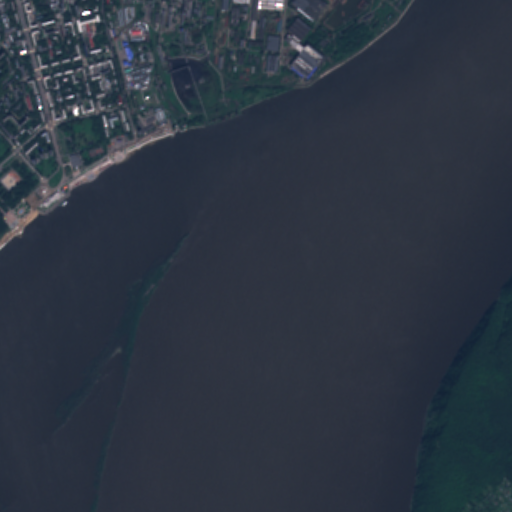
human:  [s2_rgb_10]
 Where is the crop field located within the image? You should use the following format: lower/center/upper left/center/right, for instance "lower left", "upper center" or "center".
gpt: The crop field is located in the upper left of the image.
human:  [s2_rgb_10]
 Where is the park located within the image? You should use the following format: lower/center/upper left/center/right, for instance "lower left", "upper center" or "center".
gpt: The park is located in the upper left of the image.
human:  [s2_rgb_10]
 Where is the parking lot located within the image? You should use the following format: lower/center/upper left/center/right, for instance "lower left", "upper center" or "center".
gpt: The parking lot is located in the upper left of the image.
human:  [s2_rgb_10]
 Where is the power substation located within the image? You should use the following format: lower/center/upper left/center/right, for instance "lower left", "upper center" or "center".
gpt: The power substation is located in the upper left of the image.
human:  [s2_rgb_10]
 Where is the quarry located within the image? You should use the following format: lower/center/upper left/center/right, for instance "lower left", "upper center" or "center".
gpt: The quarry is located in the upper center of the image.
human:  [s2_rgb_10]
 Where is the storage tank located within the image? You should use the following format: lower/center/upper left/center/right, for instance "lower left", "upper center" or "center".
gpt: The storage tank is located in the upper center of the image.
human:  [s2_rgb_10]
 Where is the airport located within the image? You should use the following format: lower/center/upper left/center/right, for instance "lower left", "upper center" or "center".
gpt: There is no airport in the image.